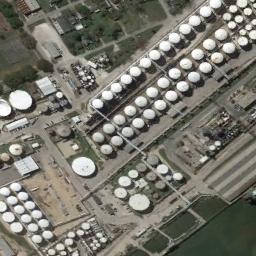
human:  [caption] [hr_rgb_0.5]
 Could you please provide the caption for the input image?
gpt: Here are two white storage tanks of the same size .

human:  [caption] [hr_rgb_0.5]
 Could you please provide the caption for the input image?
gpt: There are many different sized storage tanks in the factory, And there is a river outside the factory .

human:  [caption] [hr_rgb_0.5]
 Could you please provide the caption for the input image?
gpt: There are many storage tanks on the bare land next to the grass .

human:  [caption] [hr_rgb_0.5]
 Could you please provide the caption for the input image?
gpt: Many buildings of different sizes are next to storage tanks .

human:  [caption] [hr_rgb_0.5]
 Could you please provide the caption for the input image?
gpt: There are many white storage tanks arranged neatly .